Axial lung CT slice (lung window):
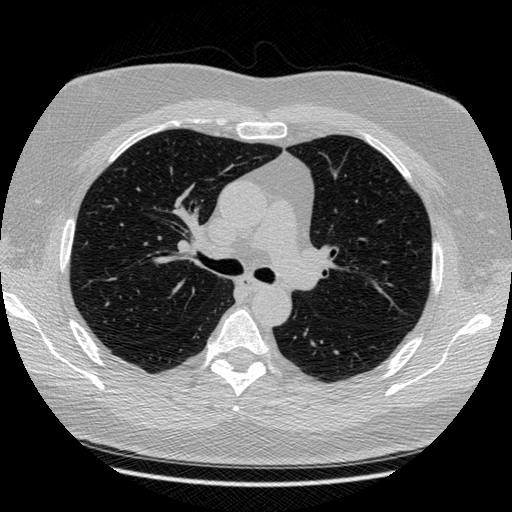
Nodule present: no